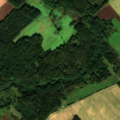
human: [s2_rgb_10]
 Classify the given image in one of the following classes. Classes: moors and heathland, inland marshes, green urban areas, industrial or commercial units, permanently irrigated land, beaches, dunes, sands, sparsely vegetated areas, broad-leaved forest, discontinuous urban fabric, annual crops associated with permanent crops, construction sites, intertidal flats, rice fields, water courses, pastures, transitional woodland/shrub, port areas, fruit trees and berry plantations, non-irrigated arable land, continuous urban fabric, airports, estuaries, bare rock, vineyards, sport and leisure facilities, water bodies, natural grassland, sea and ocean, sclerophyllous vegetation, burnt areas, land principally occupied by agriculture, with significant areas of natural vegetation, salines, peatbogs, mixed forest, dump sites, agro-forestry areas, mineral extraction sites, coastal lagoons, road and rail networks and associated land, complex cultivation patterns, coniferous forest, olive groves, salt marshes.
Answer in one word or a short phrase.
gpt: non-irrigated arable land, pastures, complex cultivation patterns, broad-leaved forest, coniferous forest, mixed forest